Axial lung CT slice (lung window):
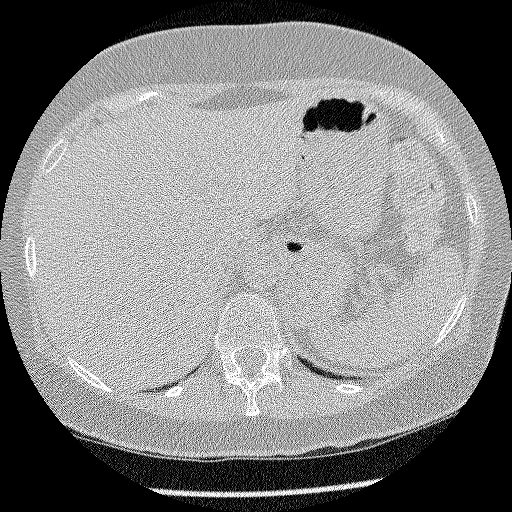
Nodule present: no